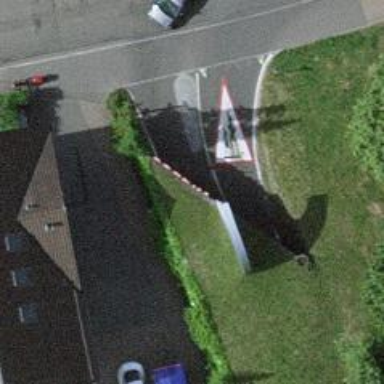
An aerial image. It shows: Parking entrance.